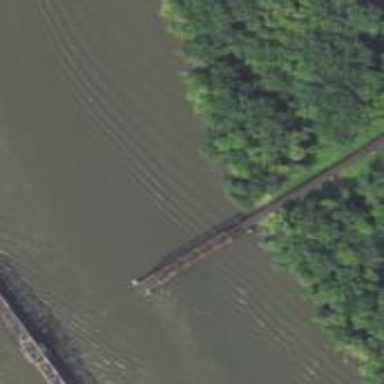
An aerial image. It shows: Truss bridge.